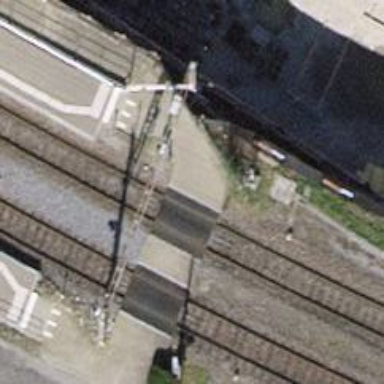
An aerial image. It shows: Railway crossing with full barrier.